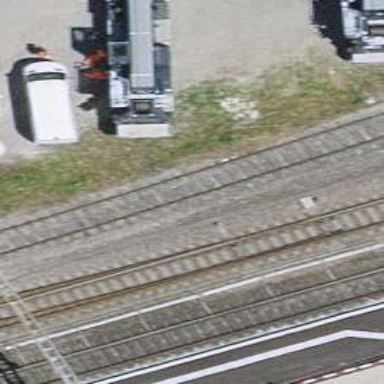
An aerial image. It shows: Railway switch.